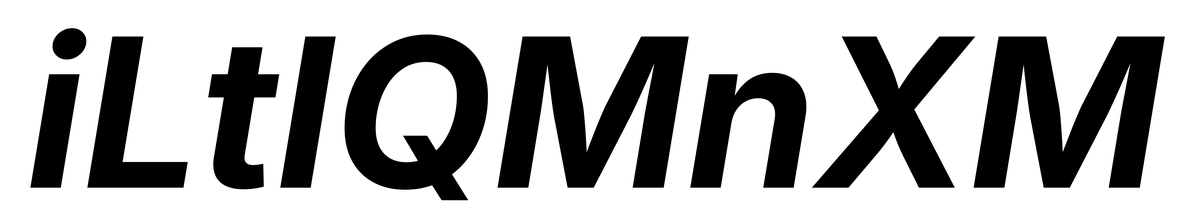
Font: Inter-Italic_Bold_Italic